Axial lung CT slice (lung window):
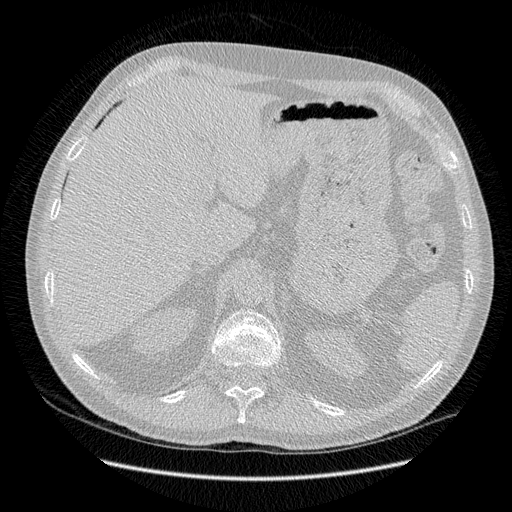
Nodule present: no